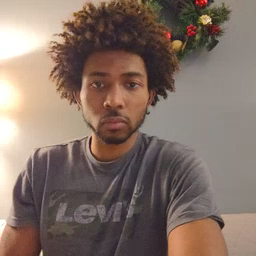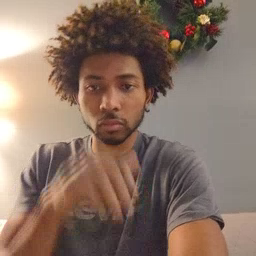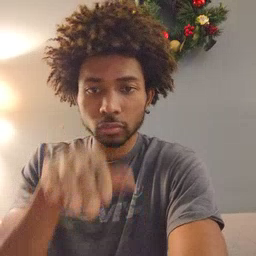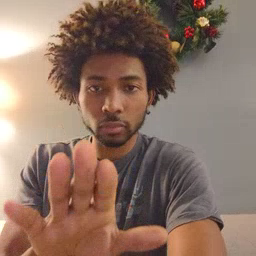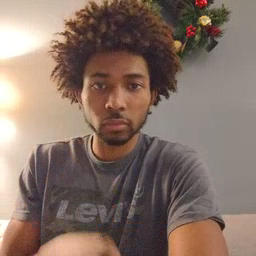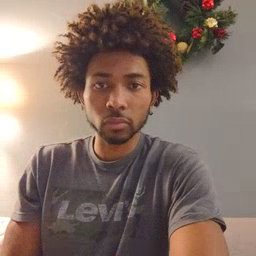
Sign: into